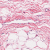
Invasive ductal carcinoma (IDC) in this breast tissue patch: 0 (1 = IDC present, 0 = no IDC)